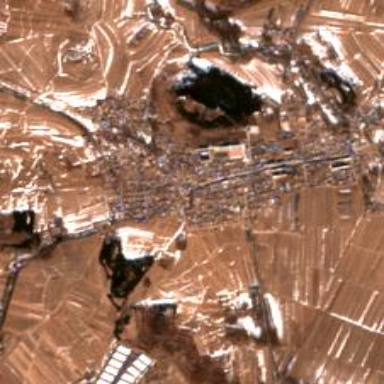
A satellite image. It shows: Ethnic township within town.